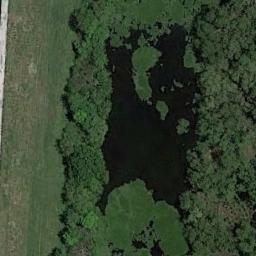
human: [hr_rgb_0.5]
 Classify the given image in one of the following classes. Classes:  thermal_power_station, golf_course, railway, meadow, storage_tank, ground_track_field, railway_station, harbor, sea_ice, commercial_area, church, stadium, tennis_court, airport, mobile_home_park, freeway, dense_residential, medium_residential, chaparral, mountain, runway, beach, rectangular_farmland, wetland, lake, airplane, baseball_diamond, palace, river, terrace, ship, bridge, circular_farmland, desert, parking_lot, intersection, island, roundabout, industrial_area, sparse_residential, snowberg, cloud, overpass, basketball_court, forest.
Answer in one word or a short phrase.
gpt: wetland